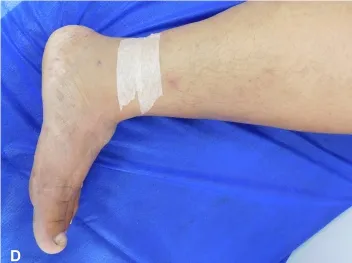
C, D, Lesions aspect after 6 months of initiating treatment for leprosy. Notable clinical improvement with clearance of most elevated lesions, with some persistence of erythematous macules.
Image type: medical_photograph (skin_photograph)